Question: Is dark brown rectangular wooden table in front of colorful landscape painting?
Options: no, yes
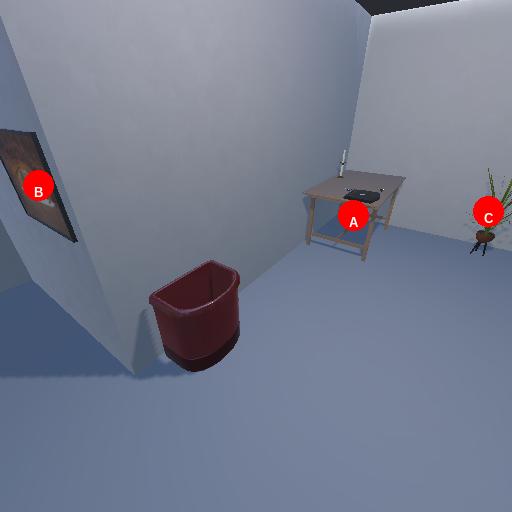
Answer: no